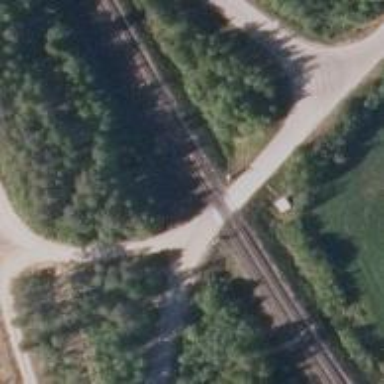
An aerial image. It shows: Level crossing with light signals and saltire markings.